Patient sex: M
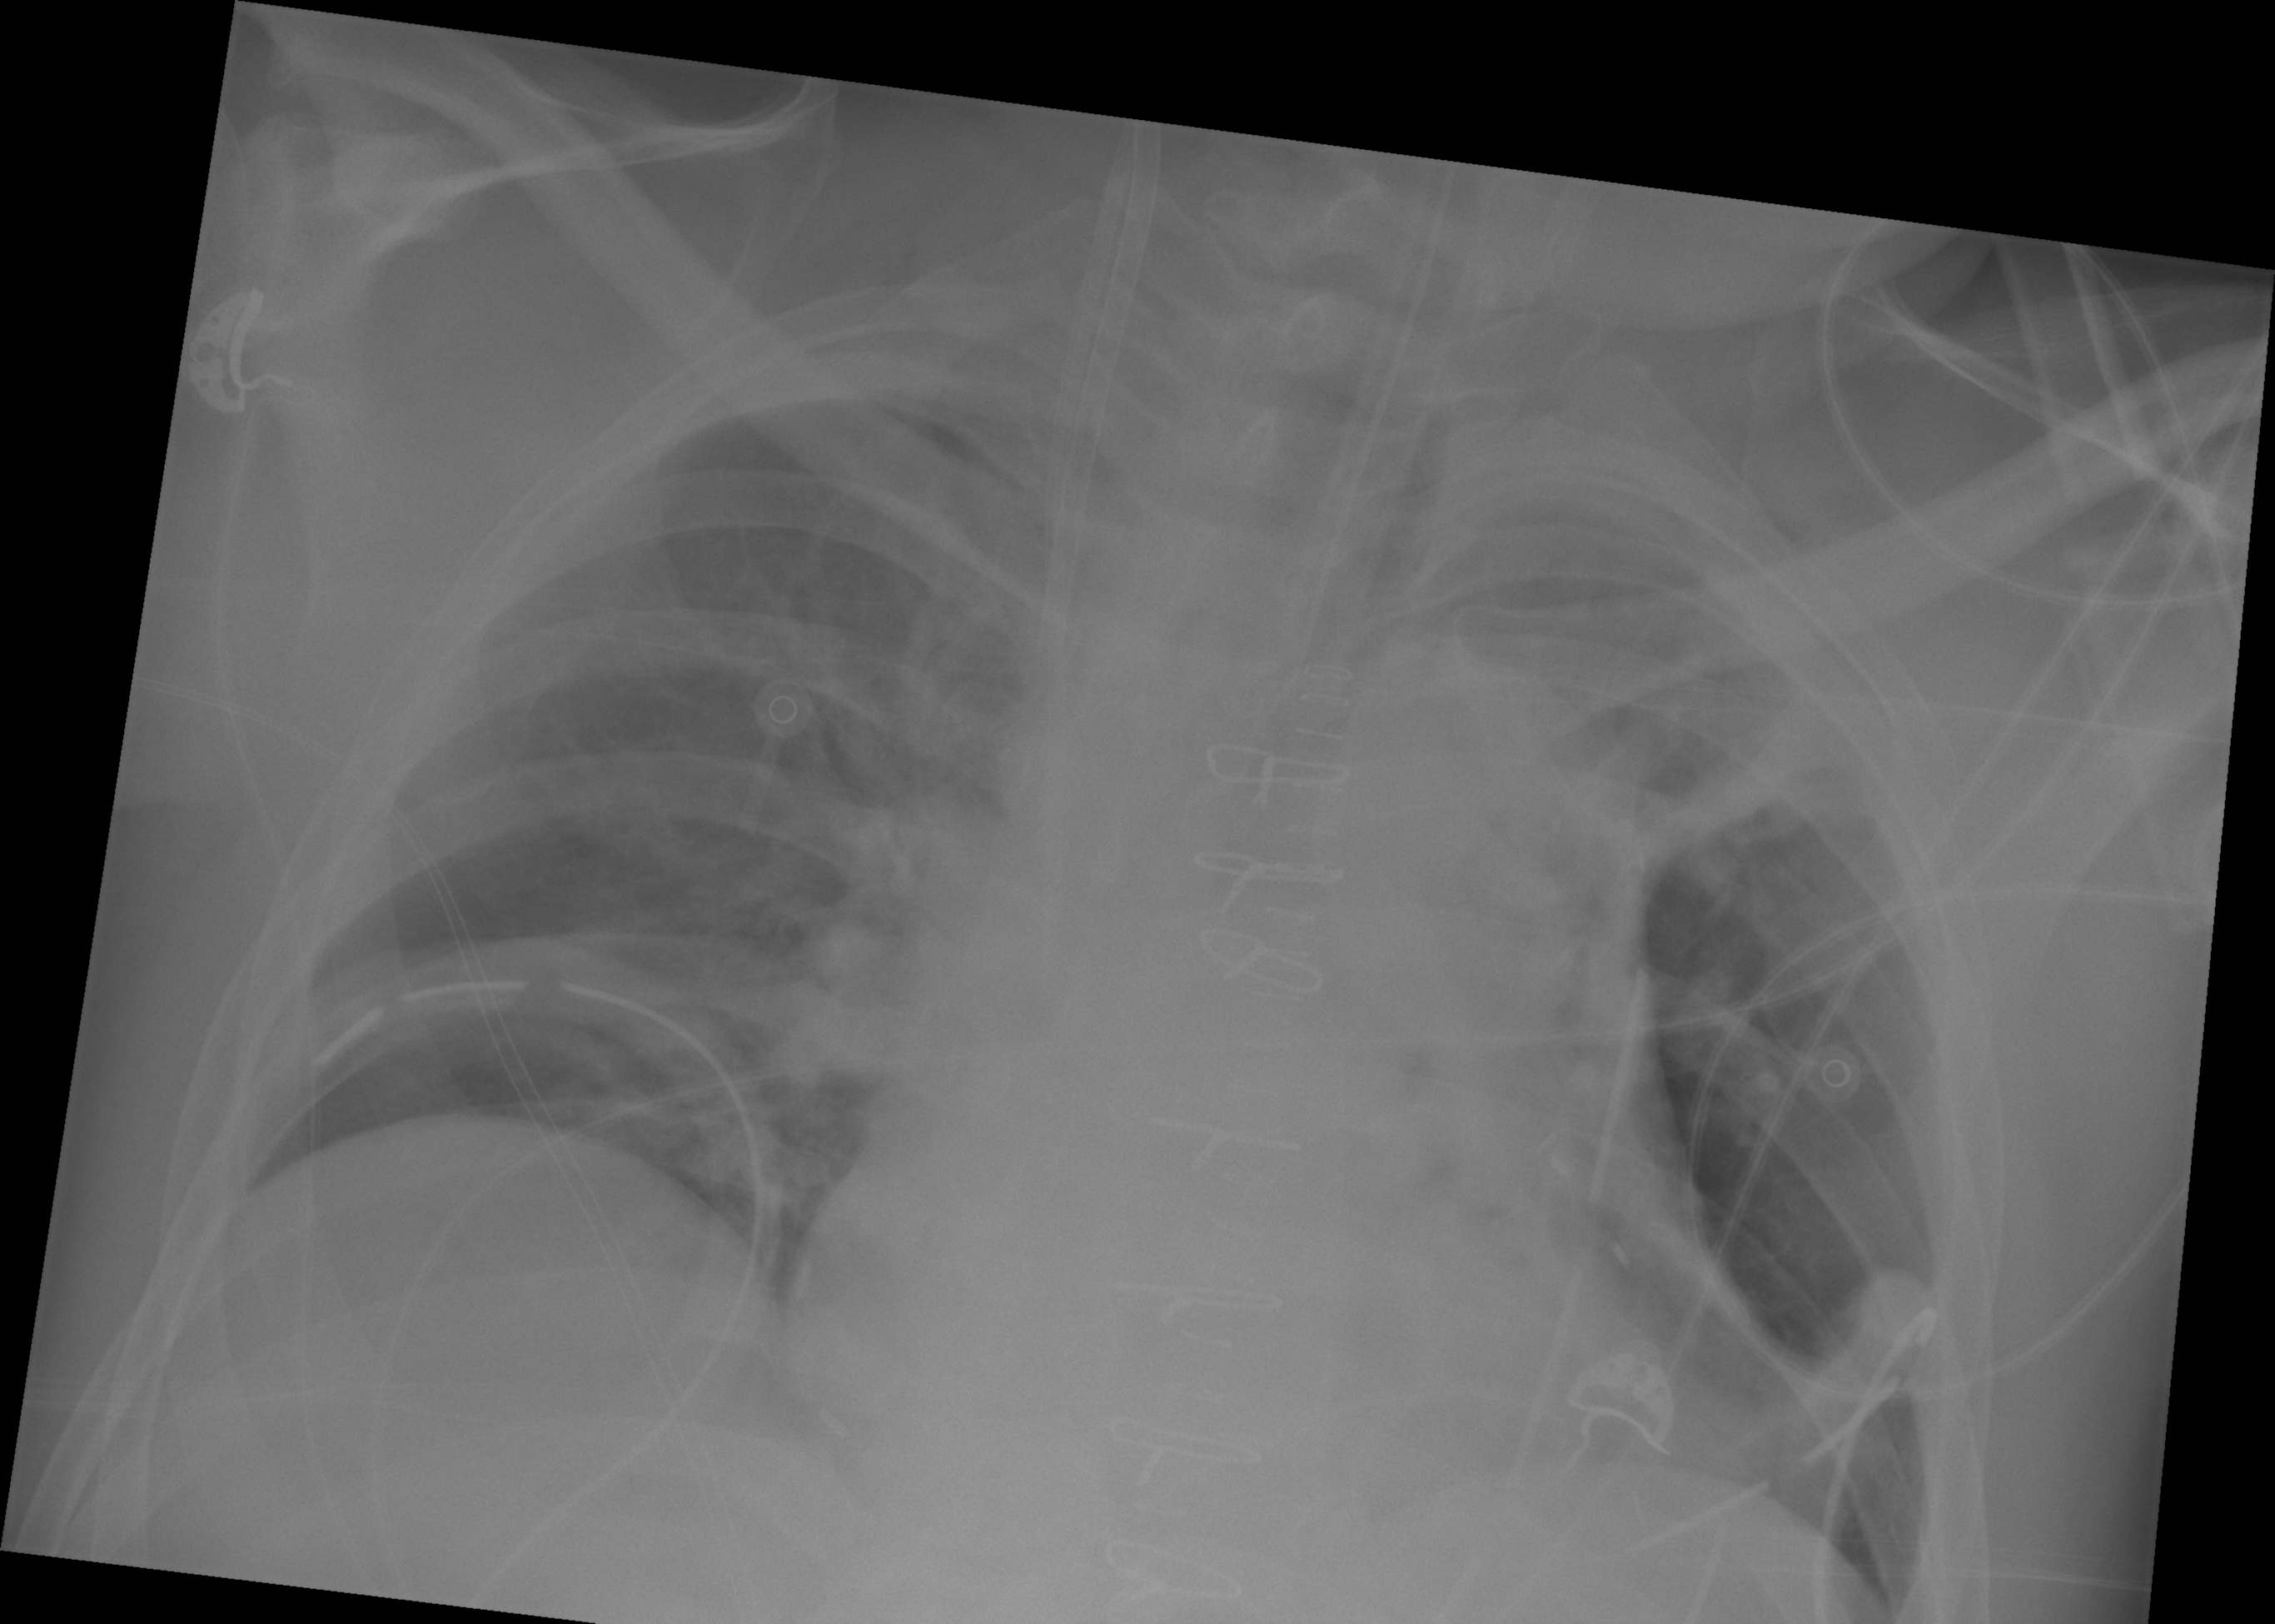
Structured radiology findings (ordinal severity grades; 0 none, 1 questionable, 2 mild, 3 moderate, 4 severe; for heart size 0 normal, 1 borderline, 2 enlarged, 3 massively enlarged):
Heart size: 0
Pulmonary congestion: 0
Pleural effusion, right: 0
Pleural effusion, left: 0
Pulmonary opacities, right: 0
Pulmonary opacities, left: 0
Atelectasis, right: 2
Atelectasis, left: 2